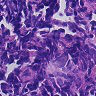
Metastatic tissue present: no